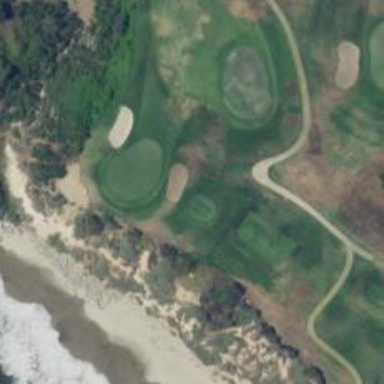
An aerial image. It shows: Golf tee.